Interaction volume radius: 10 \u00c5
Interaction volume height: 20 \u00c5
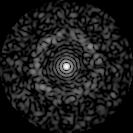
Disorder parameter: 0.8184